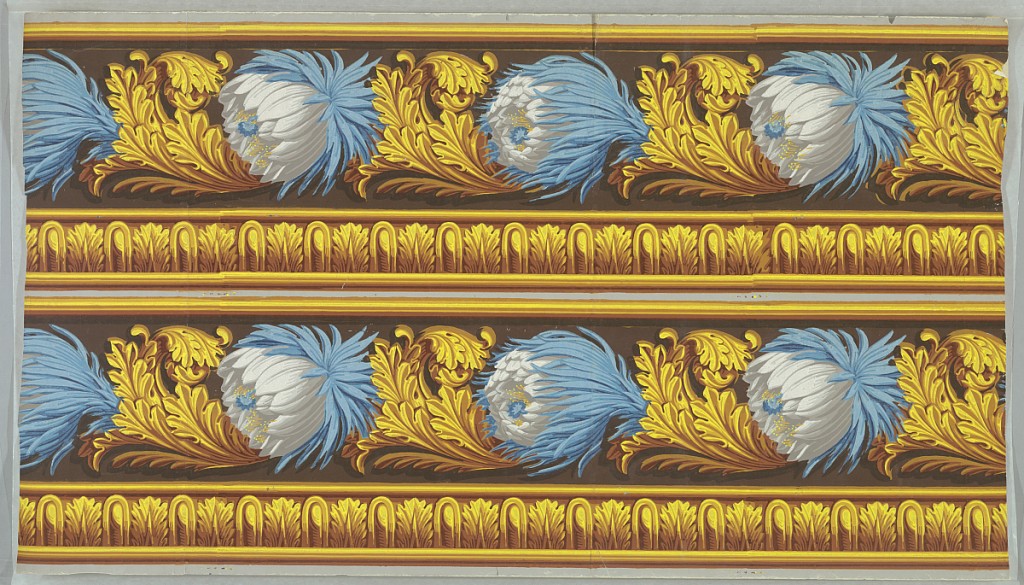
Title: Border
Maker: Jean Louis Mery
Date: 1825–45
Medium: Block printed on handmade paper
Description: Large-scale blue and white flowers, alternating between mostly white and mostly blue. Between each of these flowers is a scrolling acanthus leaf.  A band of architectural molding runs beneath. Printed two across.

H# 306